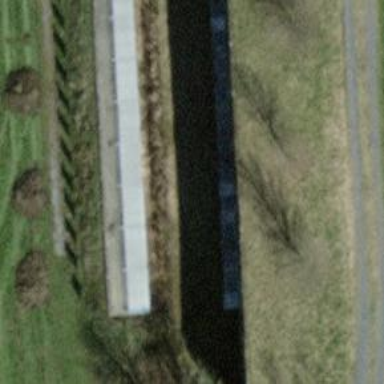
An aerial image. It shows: Retaining wall.